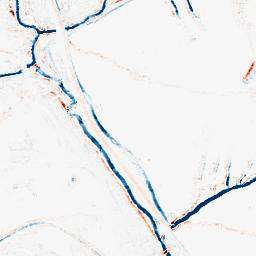
Category: morphological
Decomposition family: morphological_square
Decomposition parameters: operation: average
size: 5
Upsampling method: linear_exact
Upsampling parameters: scale: 8
Upsampling scale: 8